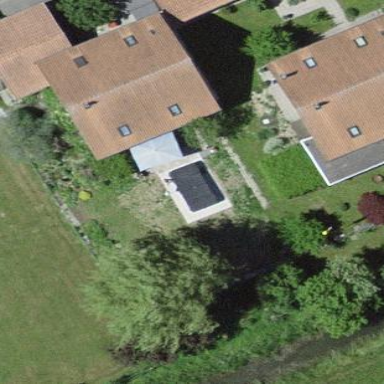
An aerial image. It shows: Building with gabled roof made of roof tiles.